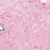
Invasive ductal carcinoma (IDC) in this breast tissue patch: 0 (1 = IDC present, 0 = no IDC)